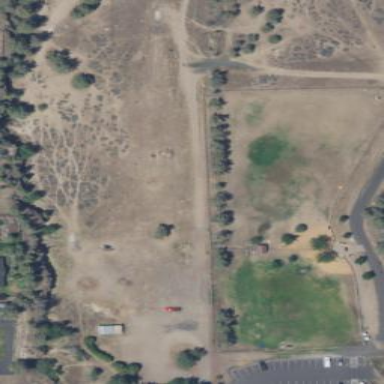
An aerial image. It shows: Dog park for leisure land.